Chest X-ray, PA view. Patient: 28 years old, sex M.
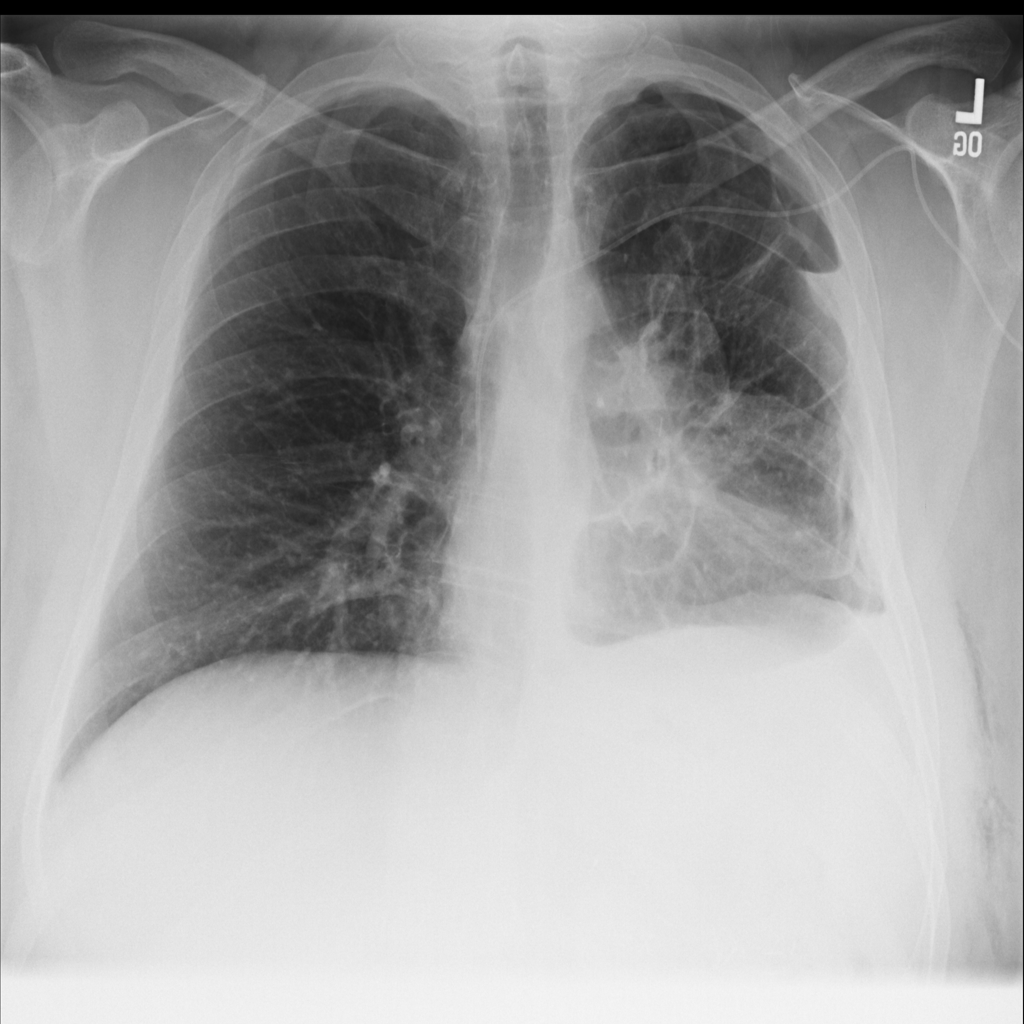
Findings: Pneumothorax